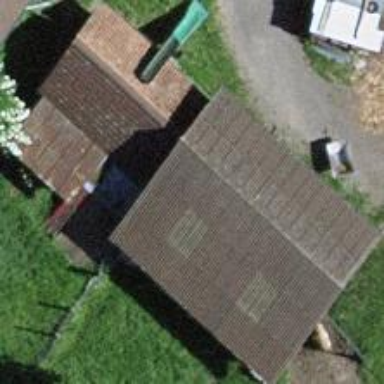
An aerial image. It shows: Rural barn.